Question: I try to make a checkall in header of collapsible like <URL>

But that's not working. It's not running my script. Here is my code
'''
$('h3').on( "click", 'input[type=checkbox]', function() {
alert('run'); // not working
$("input[name='"+this.name+"']")
.attr({
checked: $(this).is(':checked')
});
alert($(this).is(':checked'));
$("input[name='"+this.name+"']").checkboxradio("refresh");
});
'''
How to make that working well? thanks
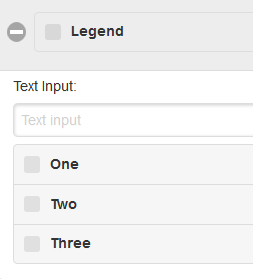
Answer: Bind the click to the label, like this:
'''
$('label').on( "click", function(e) {
var cb = $("input[type=checkbox]");
if(cb.prop('checked')){
cb.prop('checked', false);
}else{
cb.prop('checked', true);
}
cb.checkboxradio("refresh");
return false; // Don't collapse
});
'''
<URL>